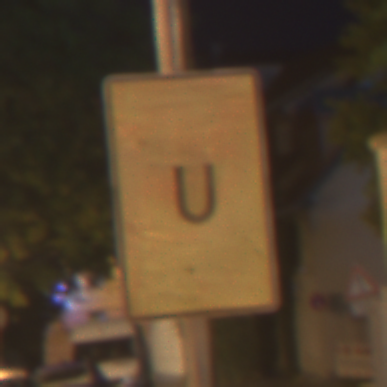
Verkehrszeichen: AnkuendigungOderFortsetzungUmleitungOhnePfeilsymbol
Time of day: Night
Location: Outdoor (Urban)
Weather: Clear
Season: NotSpecified
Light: Artificial